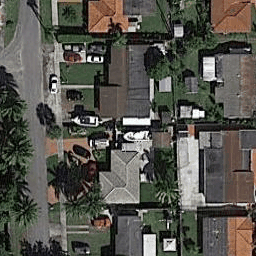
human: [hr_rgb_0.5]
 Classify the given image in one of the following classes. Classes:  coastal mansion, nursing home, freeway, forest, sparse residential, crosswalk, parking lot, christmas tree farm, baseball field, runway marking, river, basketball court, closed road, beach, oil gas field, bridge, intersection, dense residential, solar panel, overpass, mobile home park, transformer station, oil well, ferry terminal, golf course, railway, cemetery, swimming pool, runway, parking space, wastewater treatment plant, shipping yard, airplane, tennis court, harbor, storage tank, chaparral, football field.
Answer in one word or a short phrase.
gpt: dense residential